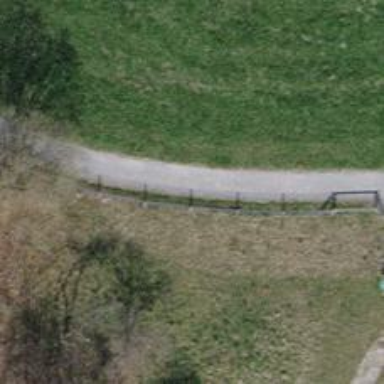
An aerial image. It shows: Path with excellent trail visibility. The surface is covered with pebblestone.